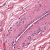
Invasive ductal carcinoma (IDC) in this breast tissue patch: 0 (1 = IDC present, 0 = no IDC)